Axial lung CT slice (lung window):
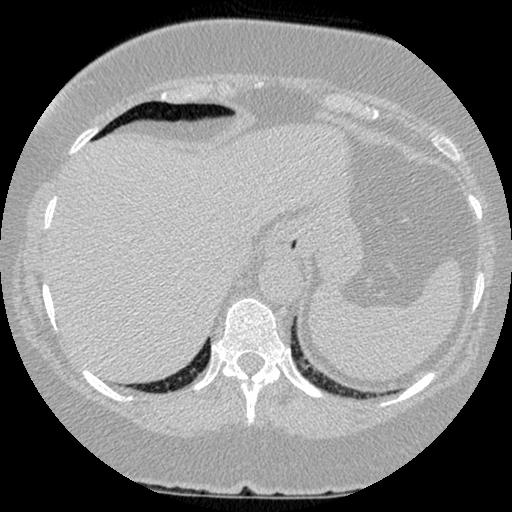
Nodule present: no